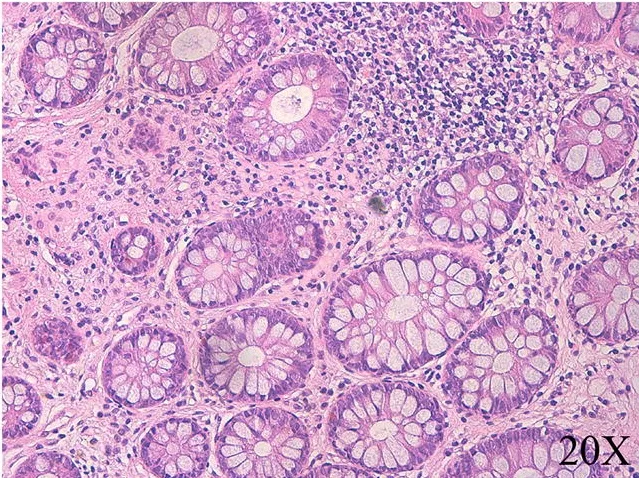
E; (Hematoxylin and Eosin, x20): a particular of the previous, where glands are normal and neither a significant eosinophilic infiltrate, nor reactive hyperchromatic changes, nor mucin depletion can be appreciated.
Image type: pathology (h&e)